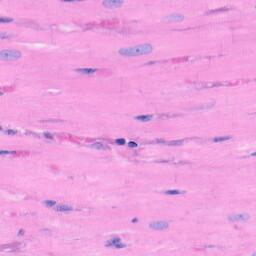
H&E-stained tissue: Heart